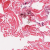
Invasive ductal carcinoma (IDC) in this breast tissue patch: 0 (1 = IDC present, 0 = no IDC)